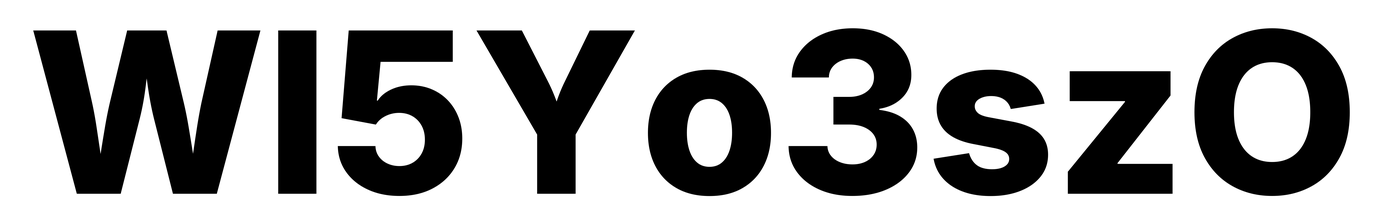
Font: Inter_ExtraBold